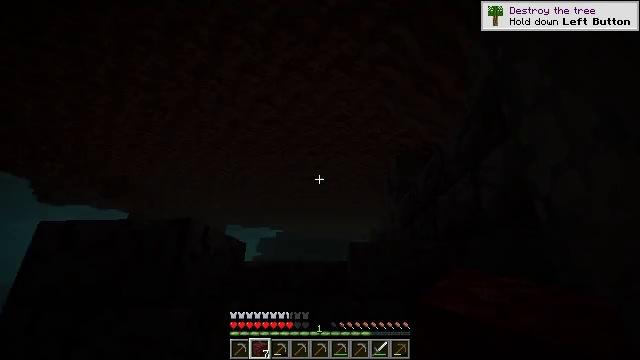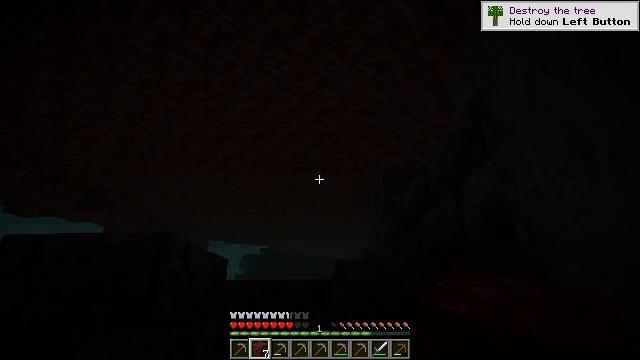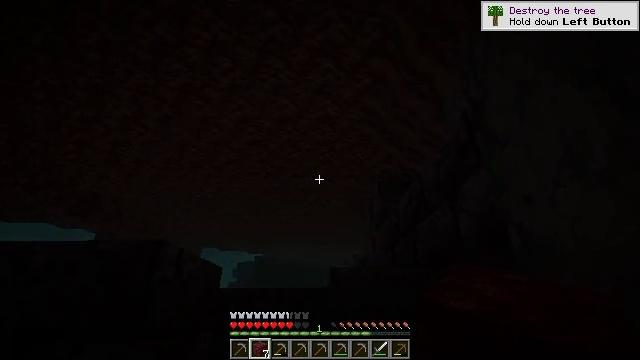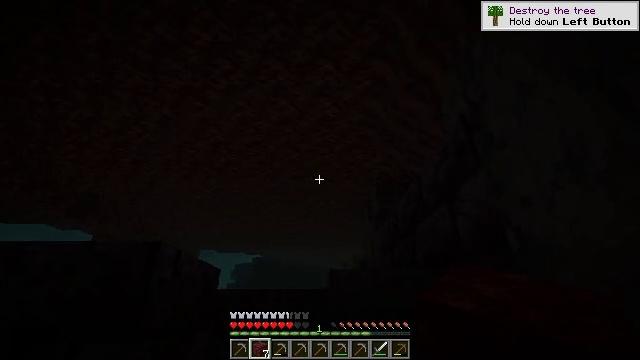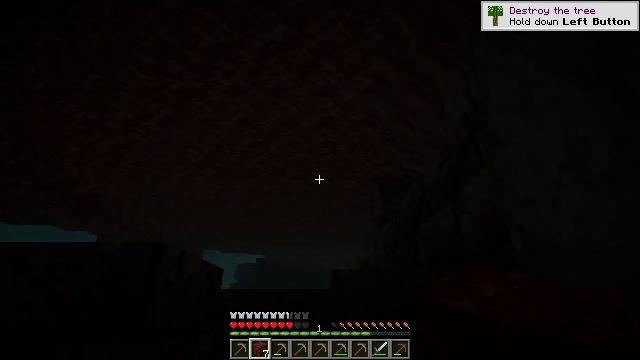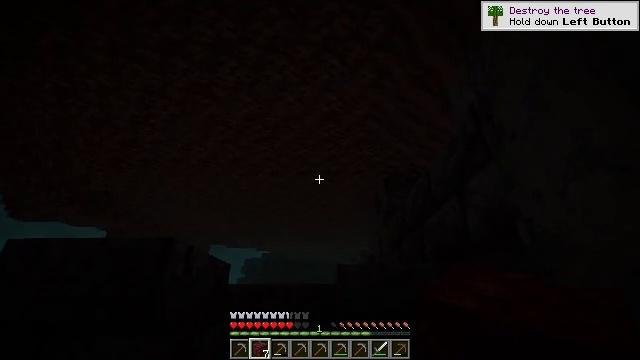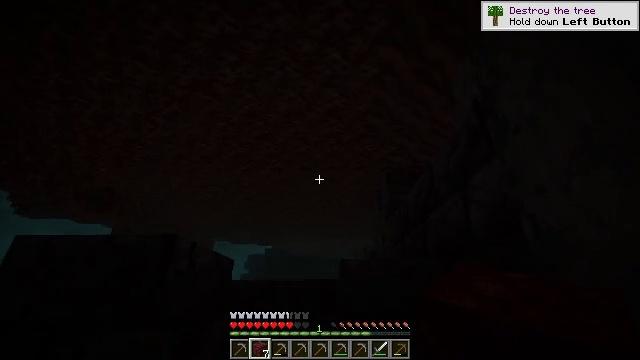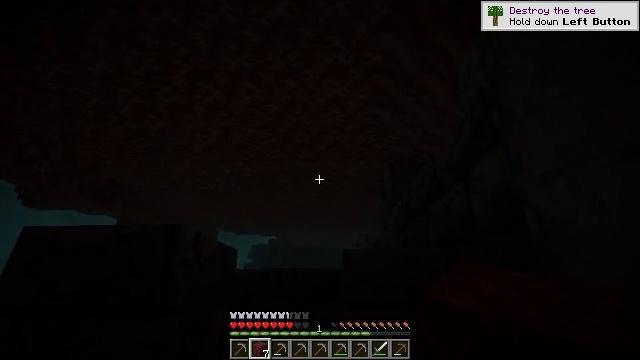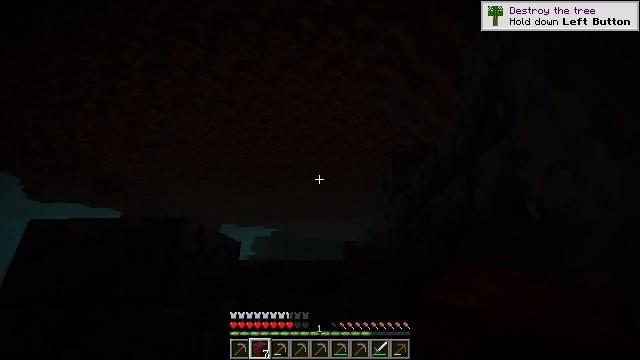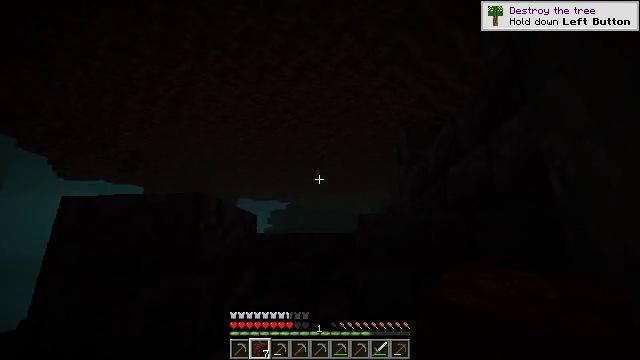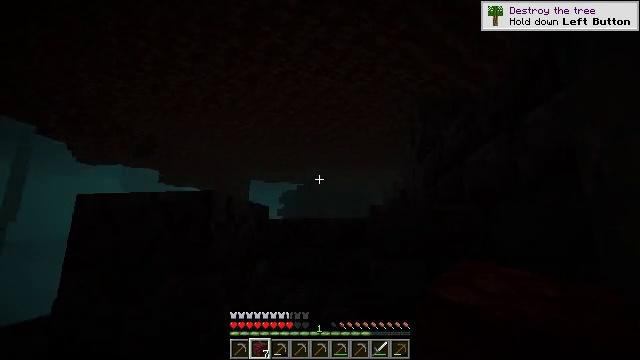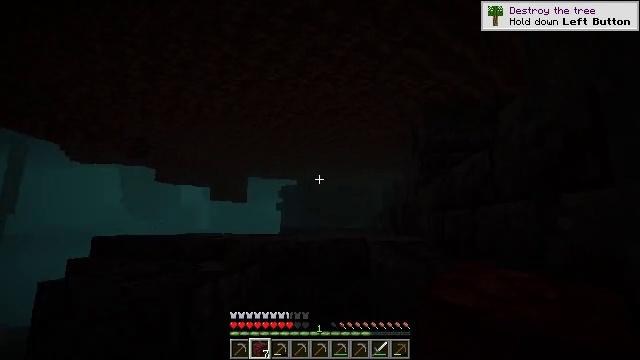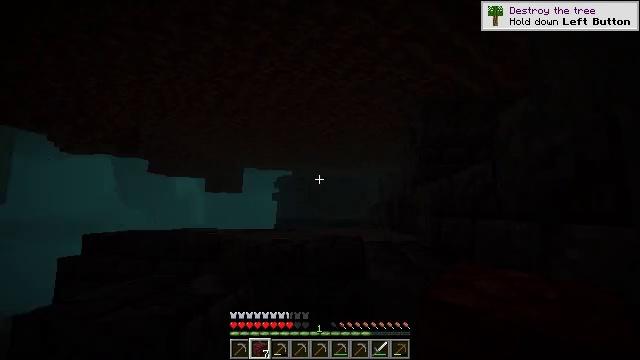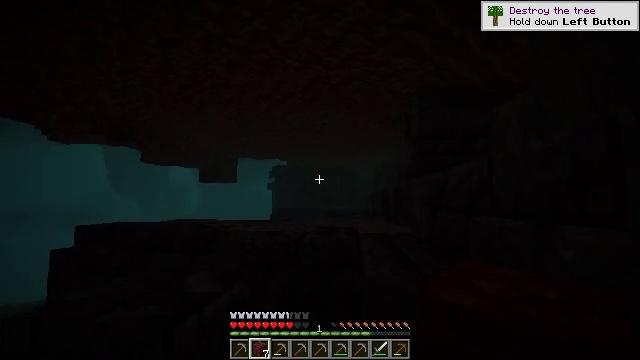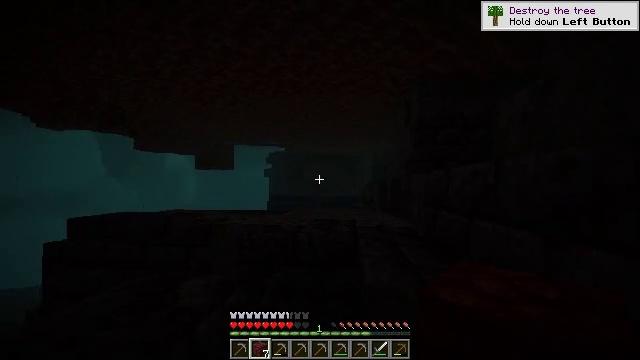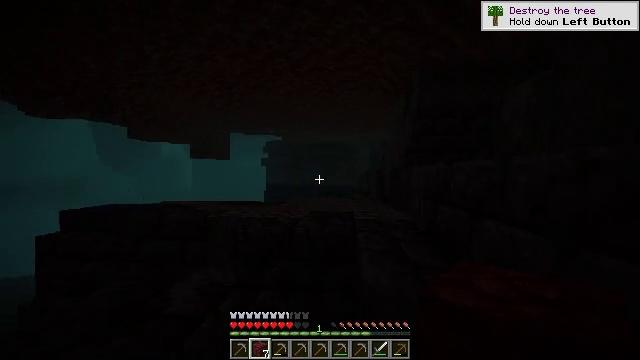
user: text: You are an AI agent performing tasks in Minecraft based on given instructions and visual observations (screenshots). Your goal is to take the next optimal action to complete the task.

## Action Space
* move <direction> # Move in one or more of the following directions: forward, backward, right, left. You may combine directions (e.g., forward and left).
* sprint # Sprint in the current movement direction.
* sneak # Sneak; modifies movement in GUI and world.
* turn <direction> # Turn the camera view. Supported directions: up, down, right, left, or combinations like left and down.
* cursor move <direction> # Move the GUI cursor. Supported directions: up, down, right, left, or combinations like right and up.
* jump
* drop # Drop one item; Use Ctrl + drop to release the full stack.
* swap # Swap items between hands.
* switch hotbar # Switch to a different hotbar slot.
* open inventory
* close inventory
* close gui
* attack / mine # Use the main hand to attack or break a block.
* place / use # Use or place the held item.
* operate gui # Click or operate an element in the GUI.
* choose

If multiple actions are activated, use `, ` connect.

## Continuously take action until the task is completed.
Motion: motion action
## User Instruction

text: Mine the basalt in the Nether.
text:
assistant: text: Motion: turn right and up
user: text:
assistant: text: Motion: turn right and up
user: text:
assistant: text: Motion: no_op
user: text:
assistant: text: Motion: no_op
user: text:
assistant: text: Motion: turn left and down
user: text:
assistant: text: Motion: no_op
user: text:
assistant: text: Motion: turn down
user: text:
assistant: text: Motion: turn down
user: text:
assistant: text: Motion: turn left and down
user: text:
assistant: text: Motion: move forward, turn left and down, jump
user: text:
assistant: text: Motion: move forward, turn down, jump
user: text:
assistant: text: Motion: move forward, turn down, jump
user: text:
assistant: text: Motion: move forward, turn right and down, jump
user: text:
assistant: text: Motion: move forward, turn down, jump
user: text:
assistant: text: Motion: move forward, turn down
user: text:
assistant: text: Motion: move forward, turn down
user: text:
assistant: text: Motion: move forward, turn down
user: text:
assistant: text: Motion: move forward, turn down
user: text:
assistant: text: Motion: move forward, turn down
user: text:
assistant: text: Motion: move forward, turn down
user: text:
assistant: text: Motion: turn down
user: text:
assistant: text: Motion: turn down
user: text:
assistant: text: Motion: no_op
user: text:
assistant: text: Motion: no_op
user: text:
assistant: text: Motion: no_op
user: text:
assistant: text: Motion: no_op
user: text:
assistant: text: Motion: no_op
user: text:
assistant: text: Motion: turn left
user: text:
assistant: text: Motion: turn left and down
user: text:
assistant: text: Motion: turn left and down